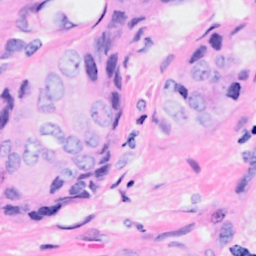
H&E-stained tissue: Breast